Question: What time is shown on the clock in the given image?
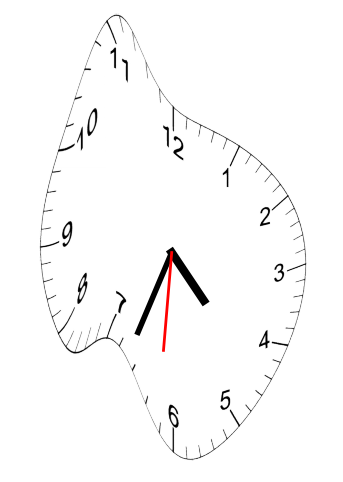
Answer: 04:33:31